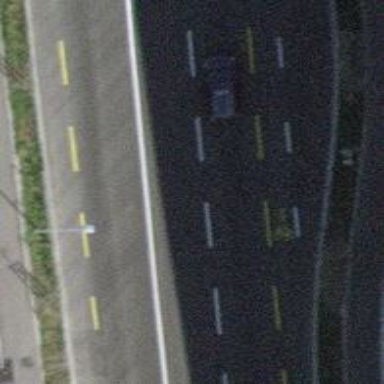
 featuring separate cycle lane and sidewalk."